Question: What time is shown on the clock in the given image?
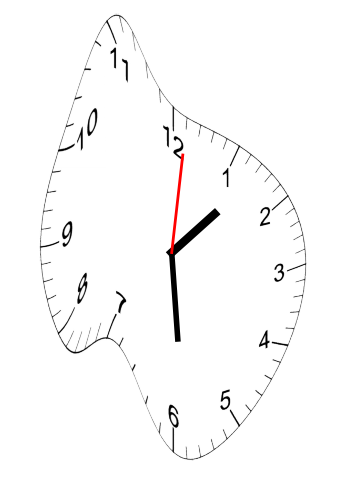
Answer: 01:29:01